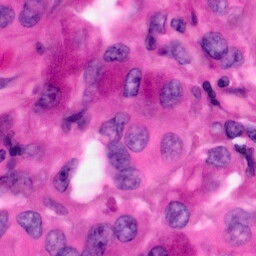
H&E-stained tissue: Pancreatic